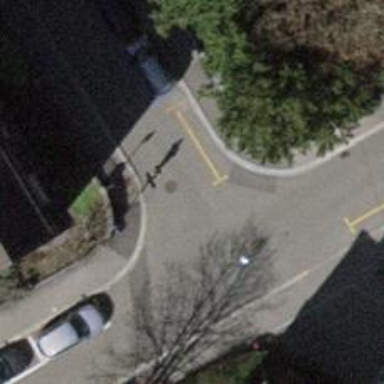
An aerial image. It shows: Residential road with asphalt surface. There are separate sidewalks on both sides.